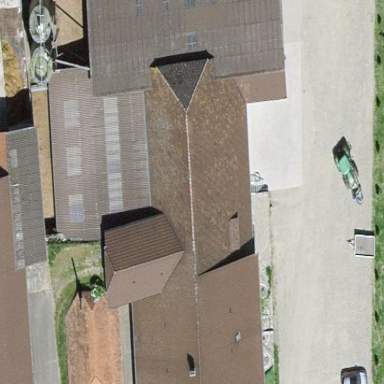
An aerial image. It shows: Farm building.